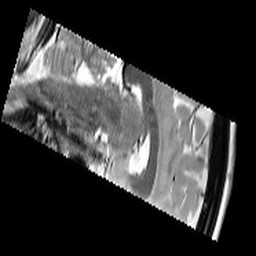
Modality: T2starw
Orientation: sagittal
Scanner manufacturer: siemens
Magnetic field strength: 3 T
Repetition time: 8.1 s
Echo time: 0.05 s